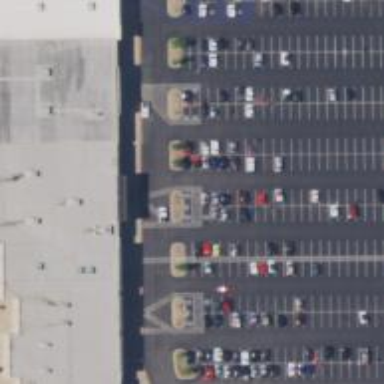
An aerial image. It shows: Parking space.